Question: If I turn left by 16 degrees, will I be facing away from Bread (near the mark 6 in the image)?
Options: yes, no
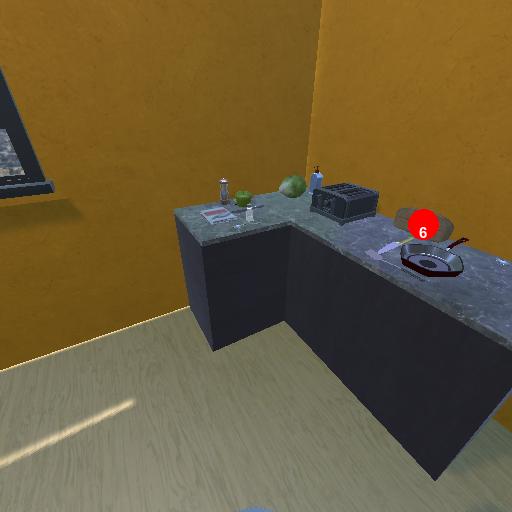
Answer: yes